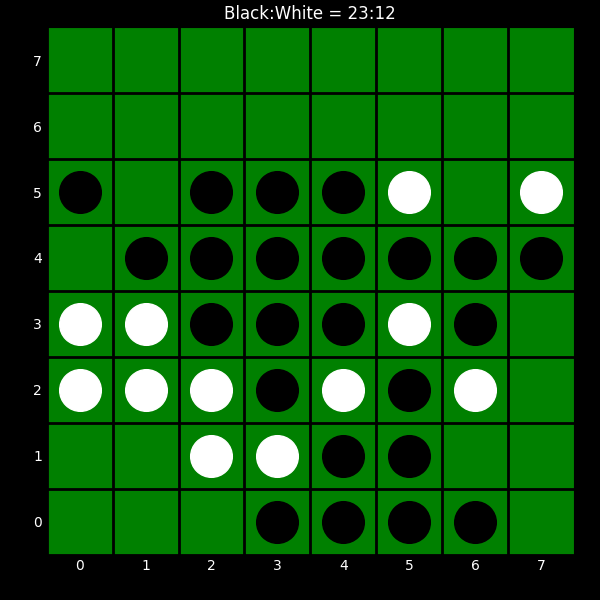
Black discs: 23
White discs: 12